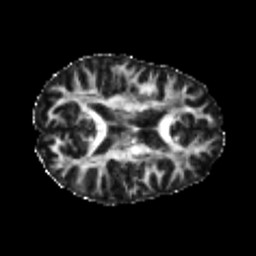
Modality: FA
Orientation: axial
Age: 23
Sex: female
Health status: healthy
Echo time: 0.074 s